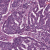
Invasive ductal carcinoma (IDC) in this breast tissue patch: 1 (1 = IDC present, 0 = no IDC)